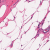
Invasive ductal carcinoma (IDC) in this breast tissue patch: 0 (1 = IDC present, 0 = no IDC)